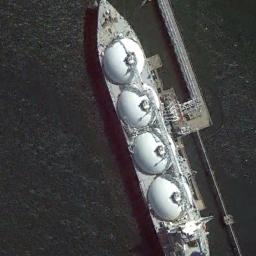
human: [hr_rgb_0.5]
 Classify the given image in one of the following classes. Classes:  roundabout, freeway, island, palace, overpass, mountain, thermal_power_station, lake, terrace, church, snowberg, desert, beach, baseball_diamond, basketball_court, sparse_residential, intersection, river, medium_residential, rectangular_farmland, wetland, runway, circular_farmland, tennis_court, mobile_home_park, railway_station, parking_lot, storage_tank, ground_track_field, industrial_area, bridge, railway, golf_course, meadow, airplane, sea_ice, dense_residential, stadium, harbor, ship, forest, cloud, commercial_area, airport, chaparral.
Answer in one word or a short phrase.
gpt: ship